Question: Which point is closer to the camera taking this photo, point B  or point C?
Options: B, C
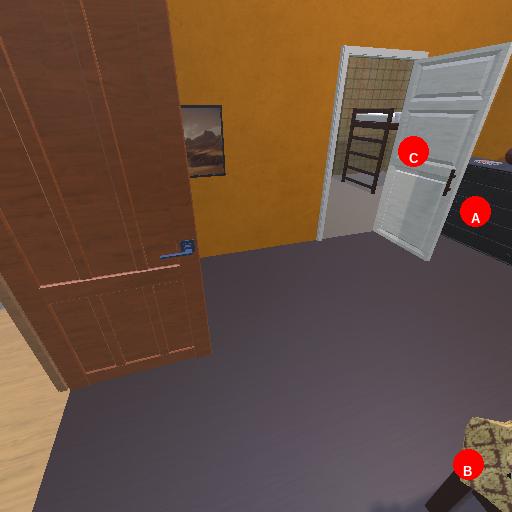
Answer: B